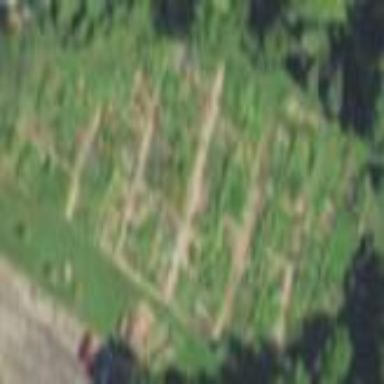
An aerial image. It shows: Area designated for allotments.